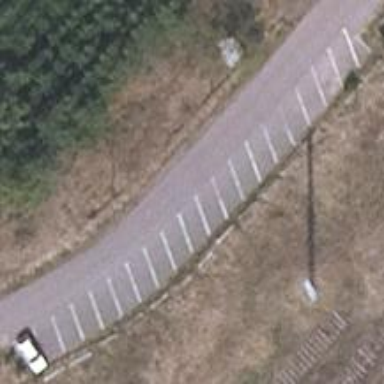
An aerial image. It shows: Parking area with surface.